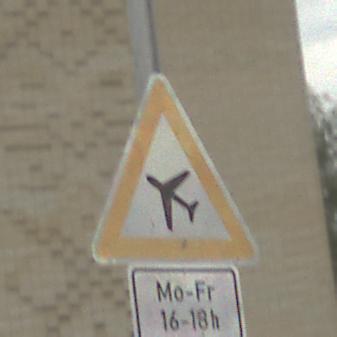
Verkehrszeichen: FlugbetriebRechts
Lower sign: ZeitangabenMitBeschraenkungAufWochentage2
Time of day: MorningAfternoon
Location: Outdoor (Suburban)
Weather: PartlyCloudy
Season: NotSpecified
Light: Natural